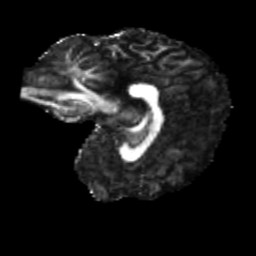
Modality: FA
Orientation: sagittal
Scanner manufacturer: siemens
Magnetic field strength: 3 T
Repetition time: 4 s
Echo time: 0.0594 s